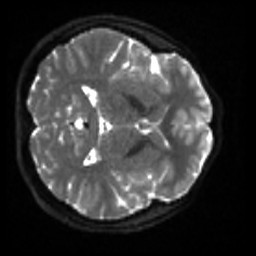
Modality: sbref
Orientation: axial
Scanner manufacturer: siemens
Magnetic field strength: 3 T
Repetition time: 4 s
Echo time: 0.0594 s